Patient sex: M
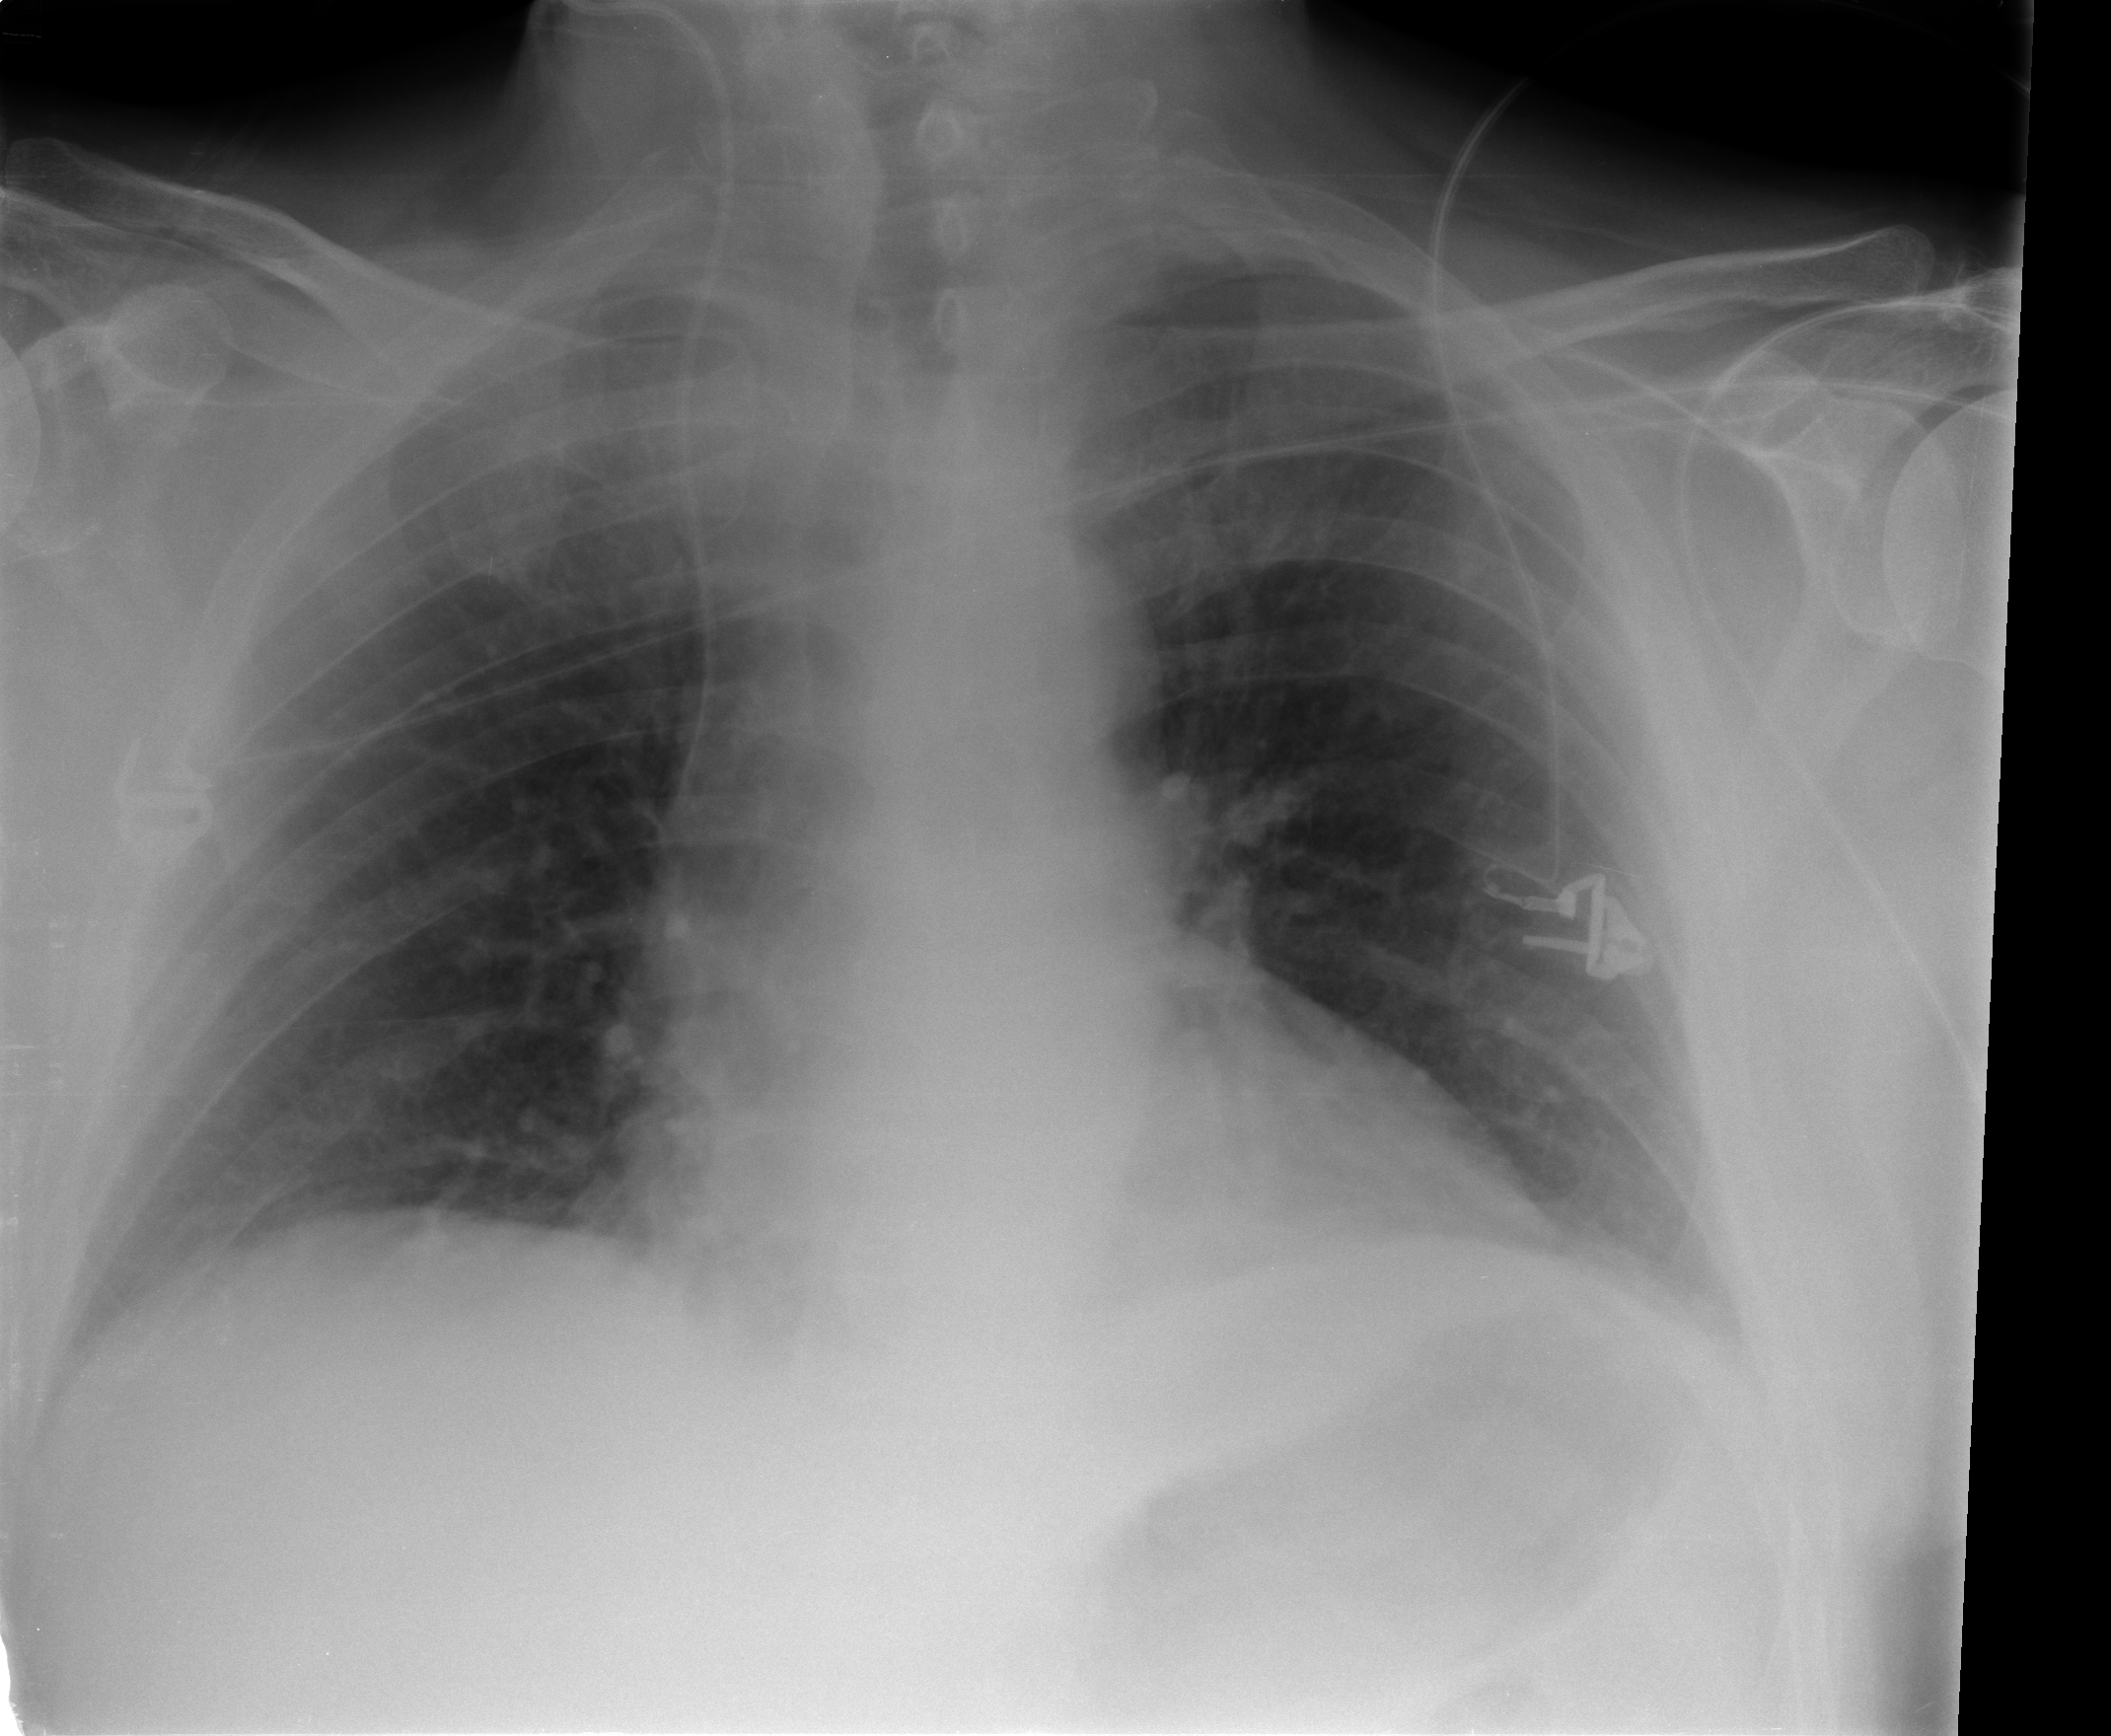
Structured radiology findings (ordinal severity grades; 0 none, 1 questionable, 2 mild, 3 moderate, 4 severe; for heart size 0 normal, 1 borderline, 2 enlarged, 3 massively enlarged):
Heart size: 0
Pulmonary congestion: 0
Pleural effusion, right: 0
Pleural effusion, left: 1
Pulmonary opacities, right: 0
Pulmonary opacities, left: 0
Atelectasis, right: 2
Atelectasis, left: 2